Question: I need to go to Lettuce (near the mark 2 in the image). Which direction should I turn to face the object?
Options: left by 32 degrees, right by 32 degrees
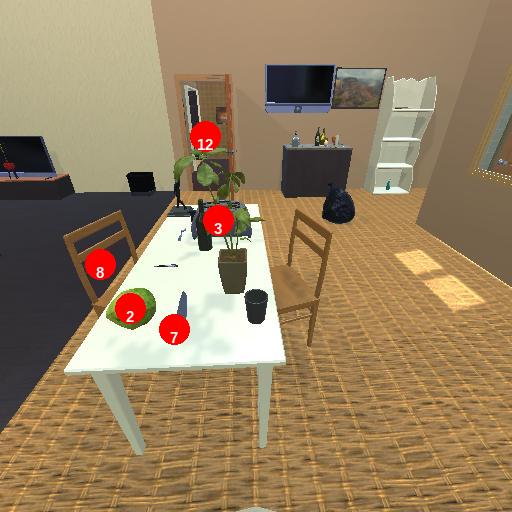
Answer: left by 32 degrees